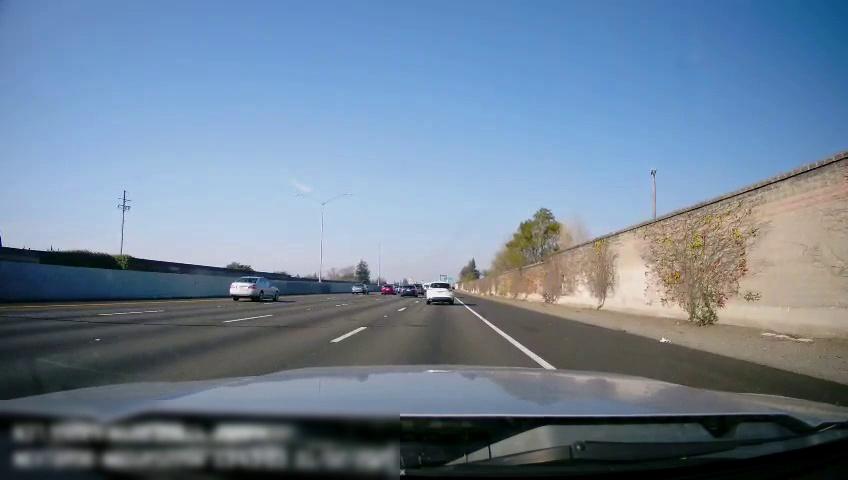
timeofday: Day
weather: Sunny
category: Drivable Space
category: Vehicles | SUV
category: Vehicles | Car
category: Vehicles | Car
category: Vehicles | SUV
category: Vehicles | Car
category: Vehicles | Car
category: Lanes | Current Lane
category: Lanes | Current Lane
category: Lanes | Alternate Lane
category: Lanes | Alternate Lane
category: Lanes | Alternate Lane